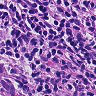
Metastatic tissue present: no